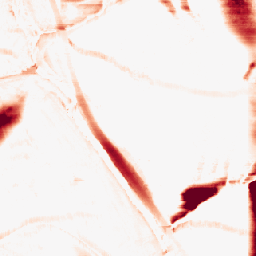
Category: morphological
Decomposition family: morphological_rect
Decomposition parameters: operation: opening
width: 50
height: 10
Upsampling method: area
Upsampling parameters: scale: 8
Upsampling scale: 8